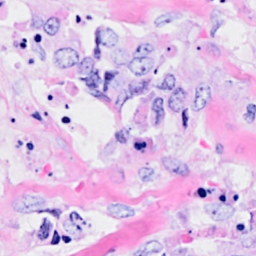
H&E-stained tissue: Breast